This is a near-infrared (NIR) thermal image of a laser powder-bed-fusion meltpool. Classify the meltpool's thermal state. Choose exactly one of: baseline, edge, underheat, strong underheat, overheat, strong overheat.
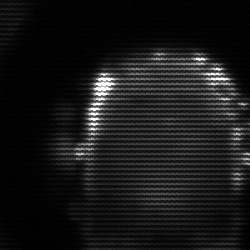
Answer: baseline